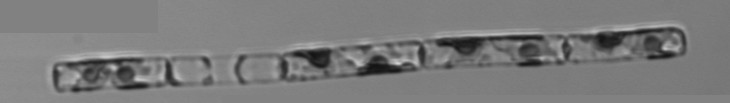
Label: Guinardia_delicatula